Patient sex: M
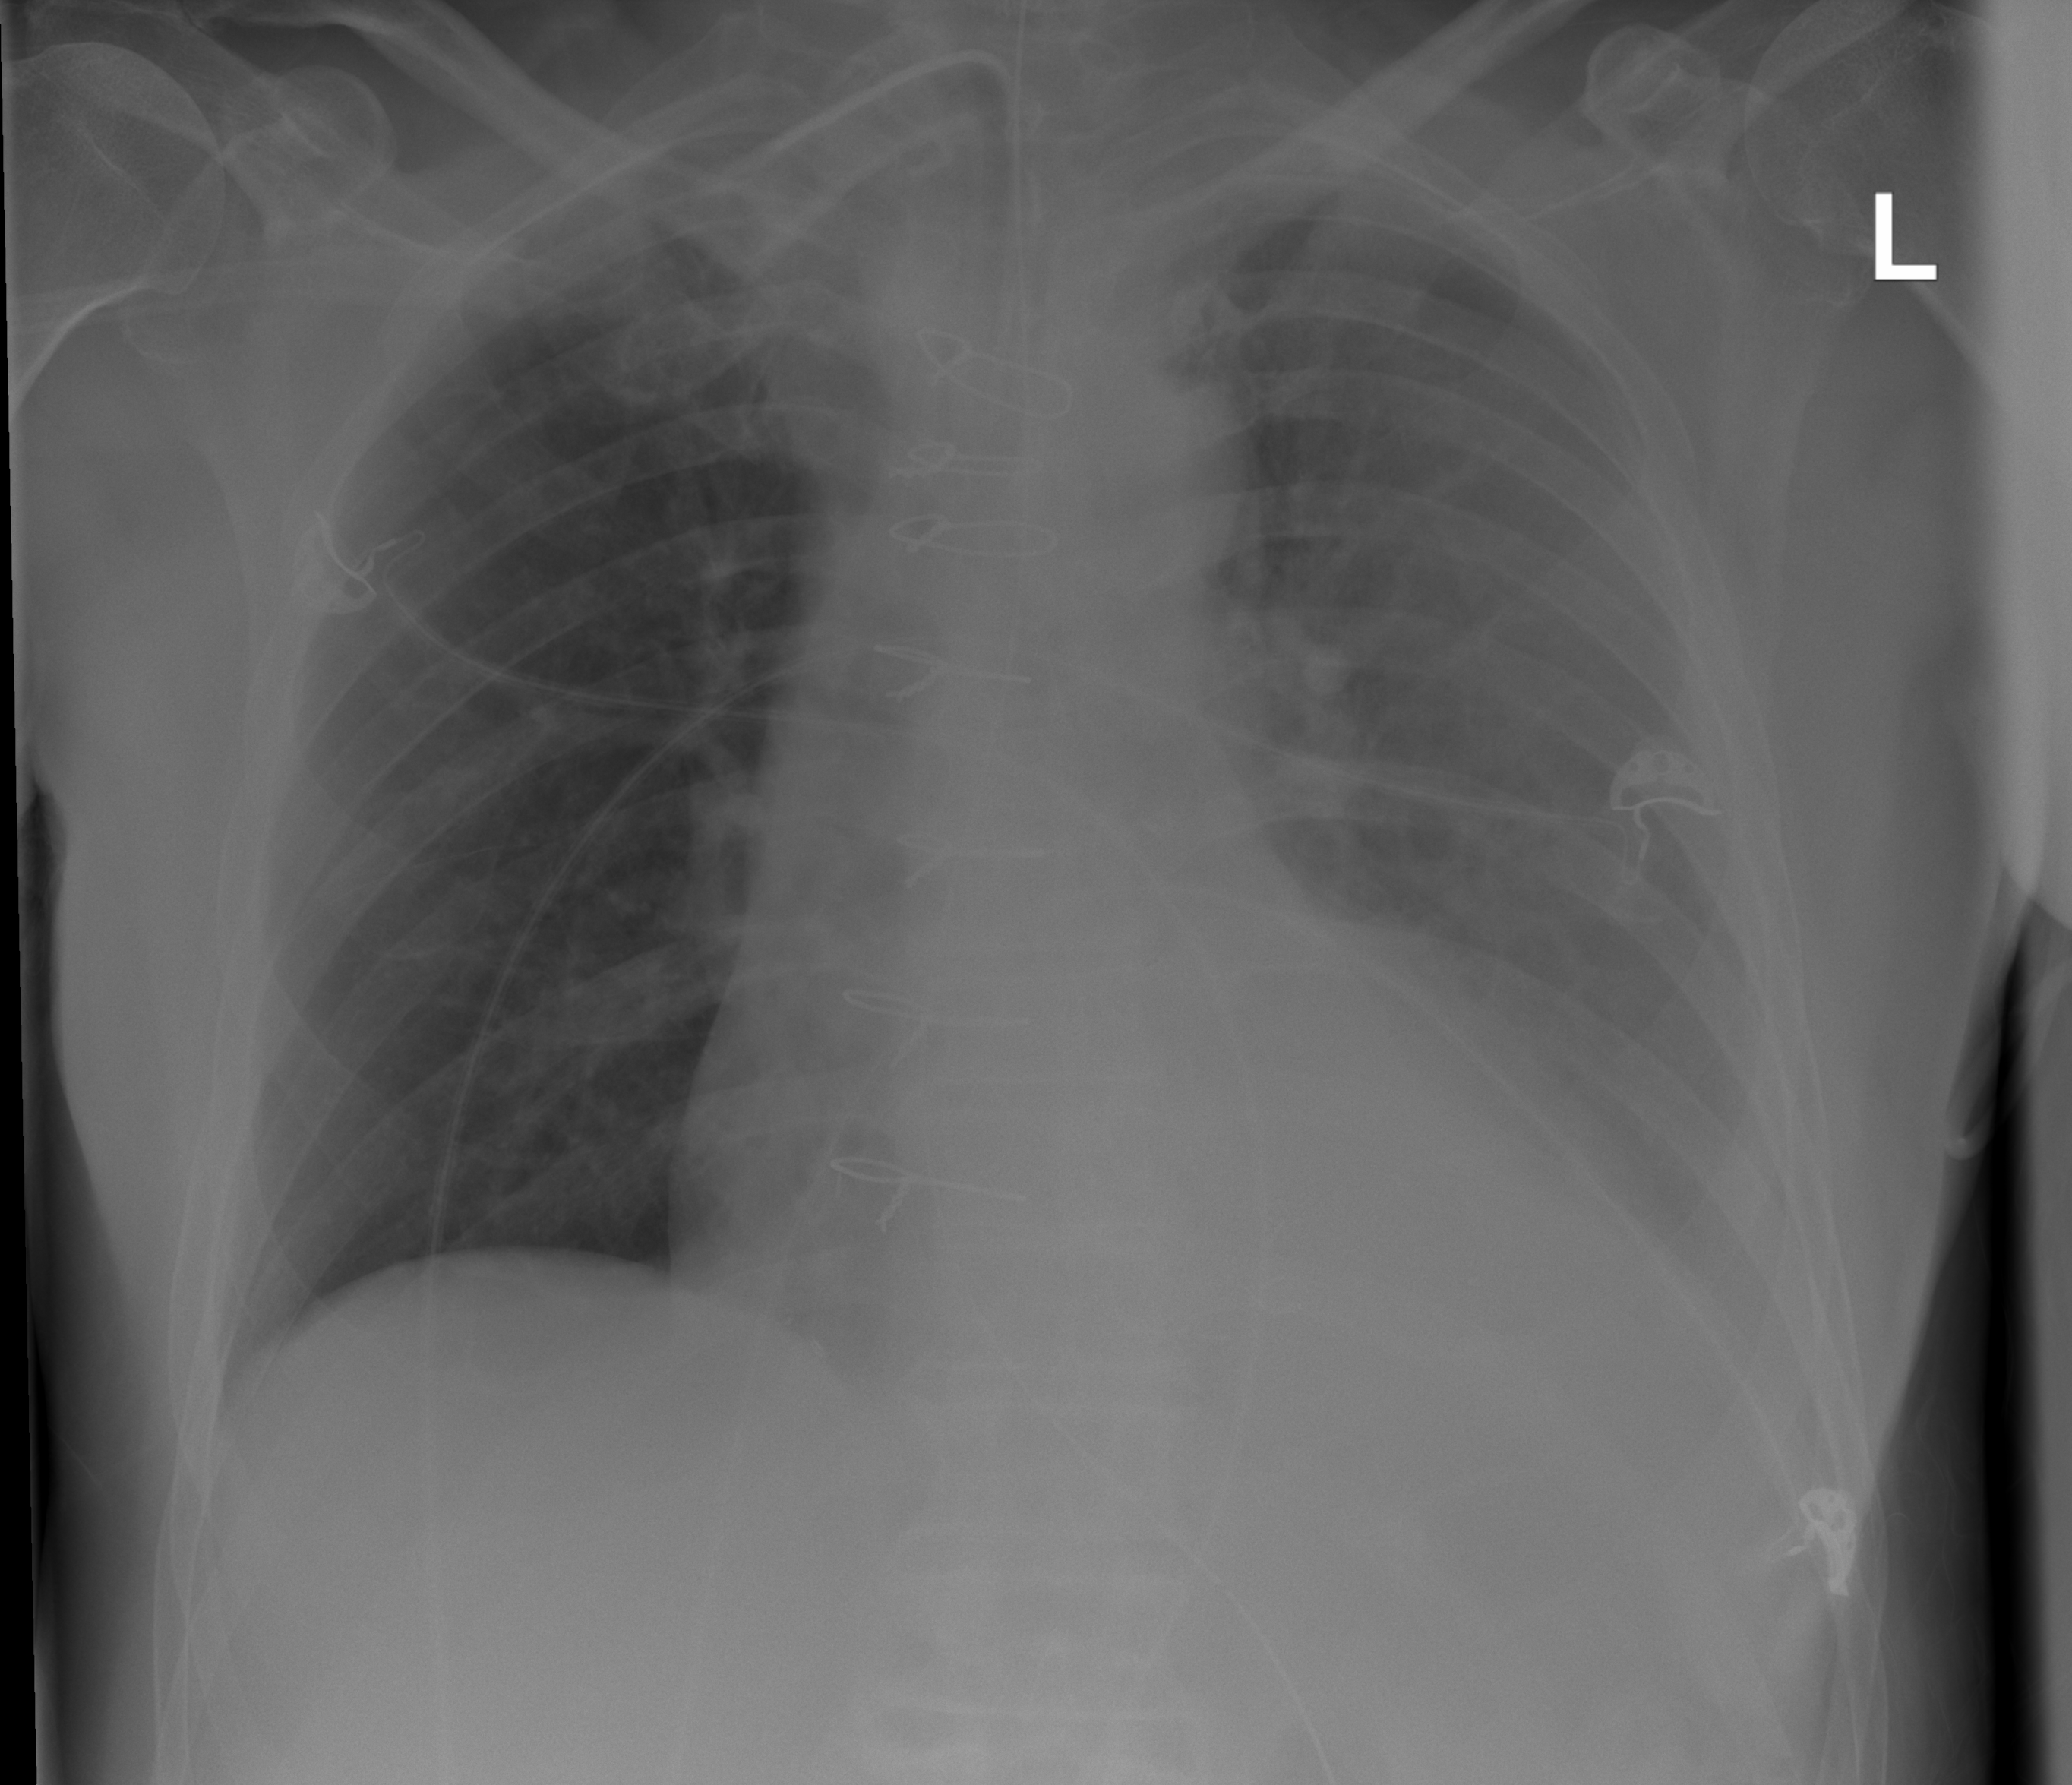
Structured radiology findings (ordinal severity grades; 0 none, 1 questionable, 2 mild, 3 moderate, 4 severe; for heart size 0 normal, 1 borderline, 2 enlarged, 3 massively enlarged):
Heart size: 2
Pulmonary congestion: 1
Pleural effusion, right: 0
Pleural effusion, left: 3
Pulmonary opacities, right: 1
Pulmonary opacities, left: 1
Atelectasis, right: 0
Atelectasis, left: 0